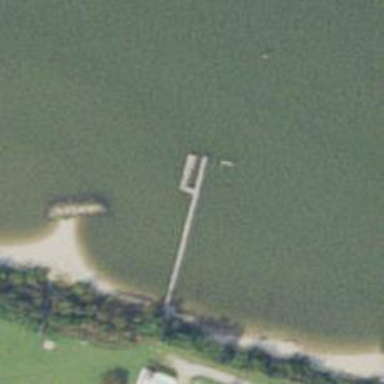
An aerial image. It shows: Man-made pier.